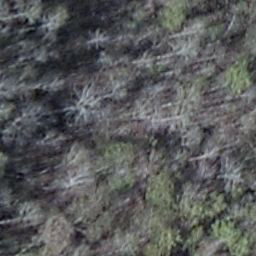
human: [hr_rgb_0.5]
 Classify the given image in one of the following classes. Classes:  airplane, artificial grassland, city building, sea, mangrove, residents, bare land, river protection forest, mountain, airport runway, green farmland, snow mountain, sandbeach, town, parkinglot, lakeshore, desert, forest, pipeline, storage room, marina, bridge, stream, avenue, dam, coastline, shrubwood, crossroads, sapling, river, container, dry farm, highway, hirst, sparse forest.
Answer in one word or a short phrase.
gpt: shrubwood